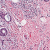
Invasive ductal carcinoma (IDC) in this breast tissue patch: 1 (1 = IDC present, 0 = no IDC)